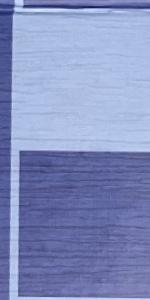
Label: Empty